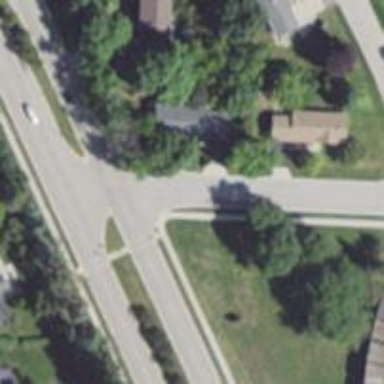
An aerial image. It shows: Unmarked road crossing.